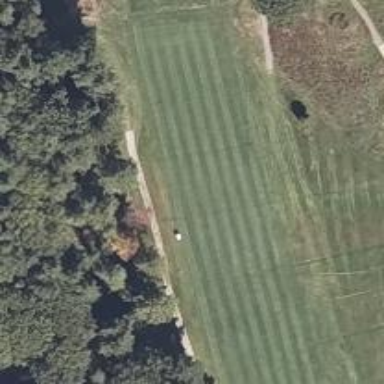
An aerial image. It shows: View of golf hole.